Question: my issue is related to when we add the geom_text() in our ggplot, it gives me an error. I referred to the below links but wasn't able to figure my problem out.
Questions visited: <URL>
'''
library(ggplot2)
library(maps)
library(Hmisc)
library(stringi)
data(state)
states <- map_data("state")
colnames(states)[5] <- "State"
states$State <- stri_trans_totitle(states$State)
df <- data.frame(state.x77,
State = state.name,
Abbrev = state.abb,
Region = state.region,
Division = state.division
)
df2 <- merge(states,df,by="State")
df2 <- df2[order(df2$order),]
mid_range <- function(x) mean(range(x,na.rm=TRUE))
centres <- ddply(df2, .(Abbrev),
colwise(mid_range,.(lat,long,Population)))
gg <- function(Cols) {
df2$Cols <- df2[,Cols]
ggplot(df2, aes(long,lat,fill=Cols))+
geom_polygon(aes(group=group))
#+ geom_text(aes(x=long,y=lat,label=Abbrev),data = centres,size=4)
}
'''
With the above code, I get the following output:
'''
gg("Population")
'''

Then if I uncomment the geom_text() function and rerun the code, I get the following error:
'''
Error in +geom_text(aes(x = long, y = lat, label = Abbrev), data = centres, :
invalid argument to unary operator
'''
Should you choose to answer, do leave a brief explanation as to why this error happens. Would appreciate it.
Thank you.
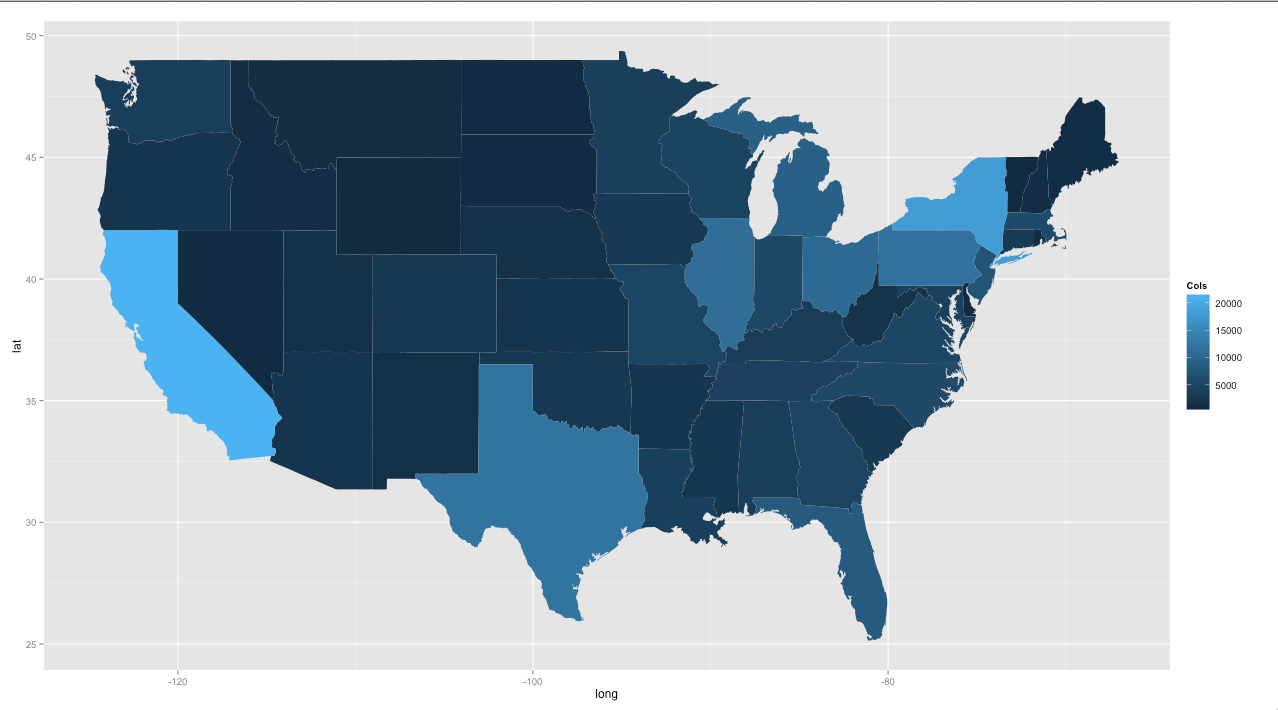
Answer: One problem is to do with the + sign at the beginning of the line with 'geom_text'. Move the + sign to the end of the previous line. But an error is still generated. I think the problem lies with common variable names in the two data frames. Move the 'data' and 'aes' commands out of 'ggplot' into 'geom_polygon'.
'''
library(ggplot2)
library(plyr)
library(maps)
library(Hmisc)
library(stringi)
data(state)
states <- map_data("state")
colnames(states)[5] <- "State"
states$State <- stri_trans_totitle(states$State)
df <- data.frame(state.x77,
State = state.name,
Abbrev = state.abb,
Region = state.region,
Division = state.division
)
df2 <- merge(states,df,by="State")
df2 <- df2[order(df2$order),]
mid_range <- function(x) mean(range(x,na.rm=TRUE))
centres <- ddply(df2, .(Abbrev),
colwise(mid_range,.(lat,long,Population)))
gg <- function(Cols) {
df2$Cols <- df2[,Cols]
ggplot()+ # Changes made here
geom_polygon(data = df2, aes(long,lat,fill=Cols,group=group)) + # and here.
geom_text(aes(x=long,y=lat,label=Abbrev), data = centres, size=4)
}
gg("Population")
'''